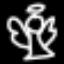
Label: angel